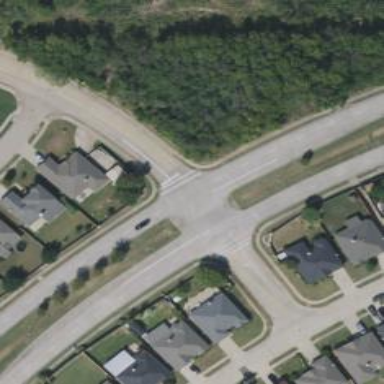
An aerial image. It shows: Secondary road.